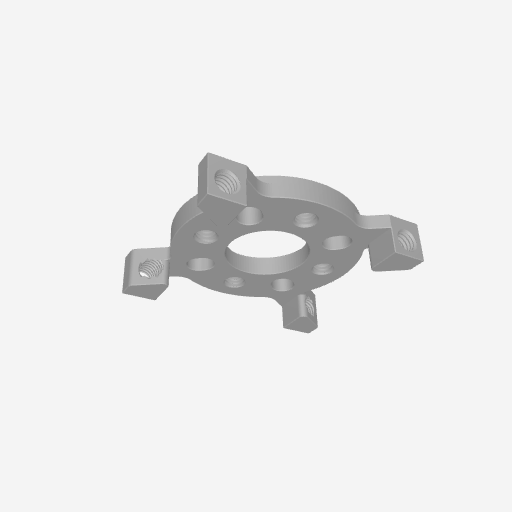
Part: Post2PatternMount32-1